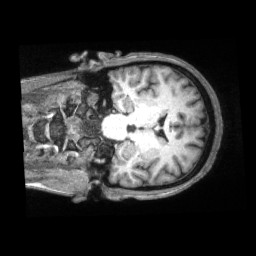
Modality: T1w
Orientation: coronal
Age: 23
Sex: female